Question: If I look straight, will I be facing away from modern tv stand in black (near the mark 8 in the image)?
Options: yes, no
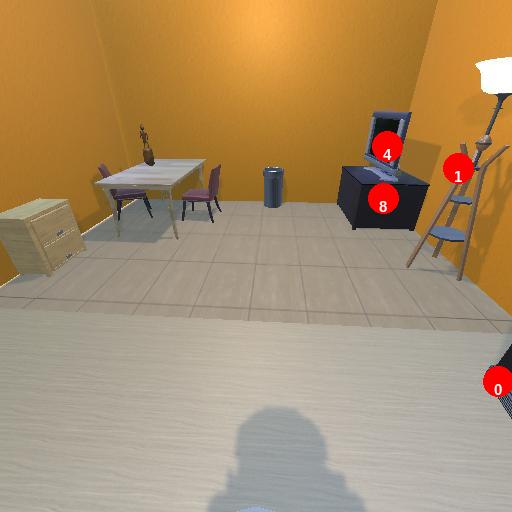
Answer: yes